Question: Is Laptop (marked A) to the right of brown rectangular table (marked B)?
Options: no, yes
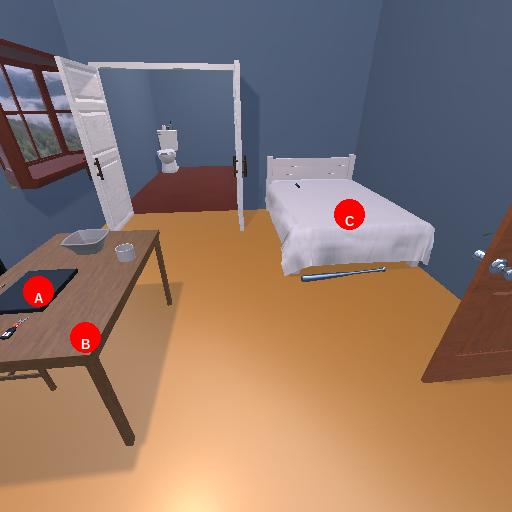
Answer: no